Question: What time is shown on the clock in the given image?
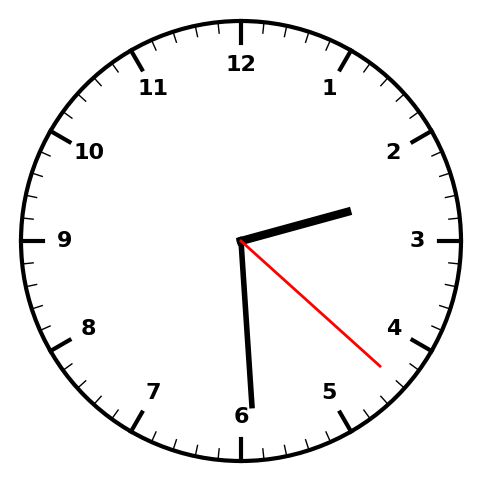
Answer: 02:29:22